Interaction volume radius: 5 \u00c5
Interaction volume height: 15 \u00c5
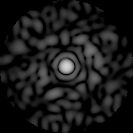
Disorder parameter: 0.8274